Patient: sex F, age 66
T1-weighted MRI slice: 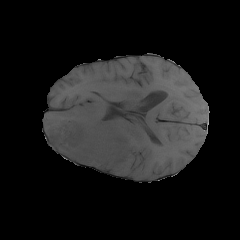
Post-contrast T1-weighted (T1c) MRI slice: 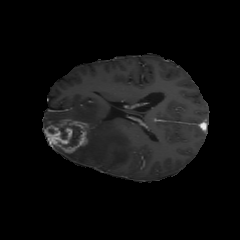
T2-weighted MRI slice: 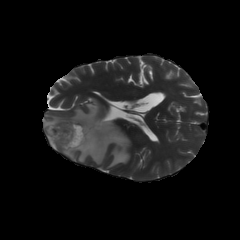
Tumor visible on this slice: yes
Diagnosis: Glioblastoma, IDH-wildtype
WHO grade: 4